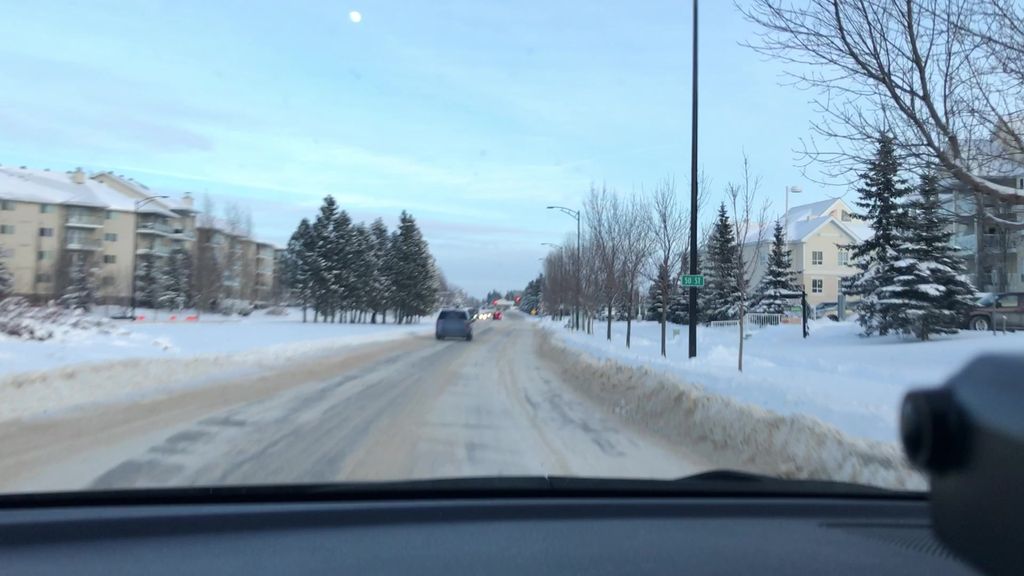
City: edmonton